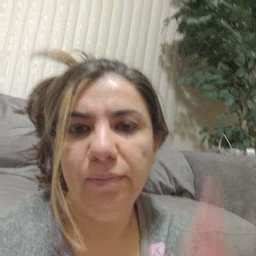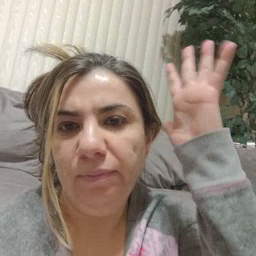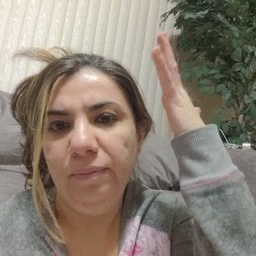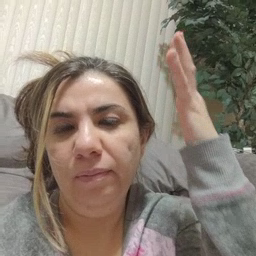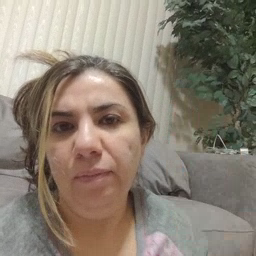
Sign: tree